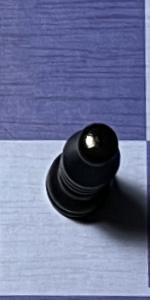
Label: Bishop_Black